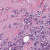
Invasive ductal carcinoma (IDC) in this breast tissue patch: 1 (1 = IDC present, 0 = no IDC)